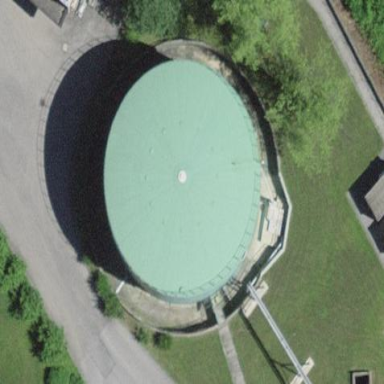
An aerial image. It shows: Silo.